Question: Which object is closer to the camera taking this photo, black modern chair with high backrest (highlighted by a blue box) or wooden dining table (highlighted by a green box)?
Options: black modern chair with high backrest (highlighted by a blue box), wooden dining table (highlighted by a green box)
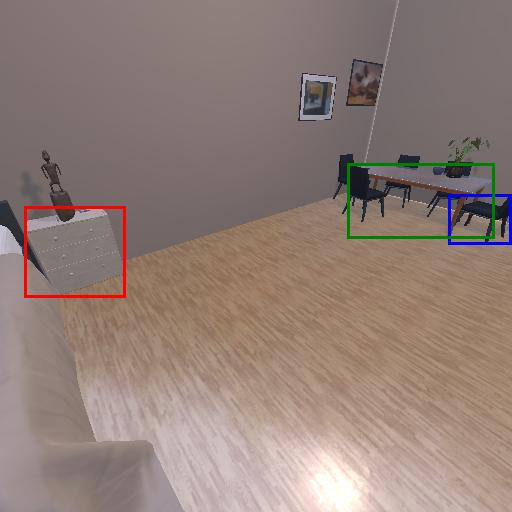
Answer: black modern chair with high backrest (highlighted by a blue box)